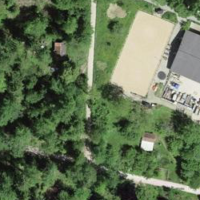
EUNIS habitat code: 44
Species observed at this site:
Dipsacus fullonum
Sagittaria latifolia